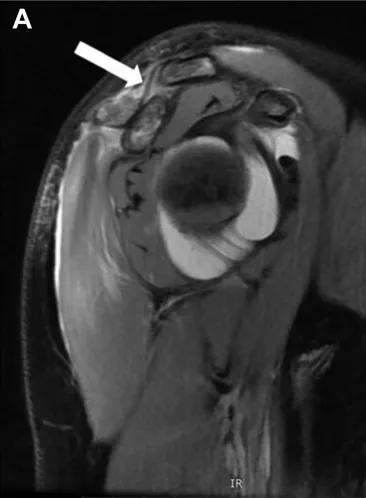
(A) Preoperative sagittal plane MRI showing an inferior displaced type-I Salter-Harris physeal fracture (arrow) with subacromial space occupation.
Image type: radiology (mri)